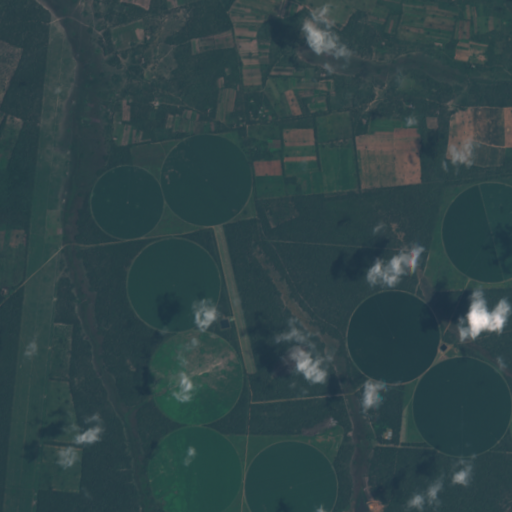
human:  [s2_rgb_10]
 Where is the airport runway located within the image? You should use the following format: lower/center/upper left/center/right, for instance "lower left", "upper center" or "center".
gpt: The airport runway is located in the lower center of the image.
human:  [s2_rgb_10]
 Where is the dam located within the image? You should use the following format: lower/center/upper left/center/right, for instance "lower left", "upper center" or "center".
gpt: The dam is located in the lower right of the image.
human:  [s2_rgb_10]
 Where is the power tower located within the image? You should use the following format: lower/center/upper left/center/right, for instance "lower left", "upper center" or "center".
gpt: The power tower is located in the left of the image.
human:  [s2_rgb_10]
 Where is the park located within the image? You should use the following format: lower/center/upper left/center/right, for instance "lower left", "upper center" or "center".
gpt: There is no park in the image.